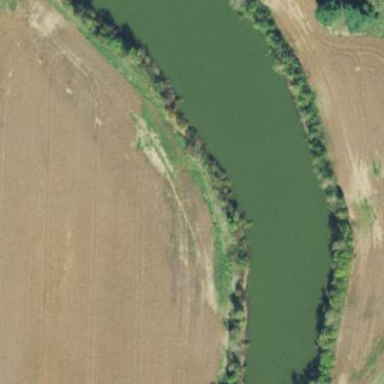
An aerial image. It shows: Pond surrounded by natural water.